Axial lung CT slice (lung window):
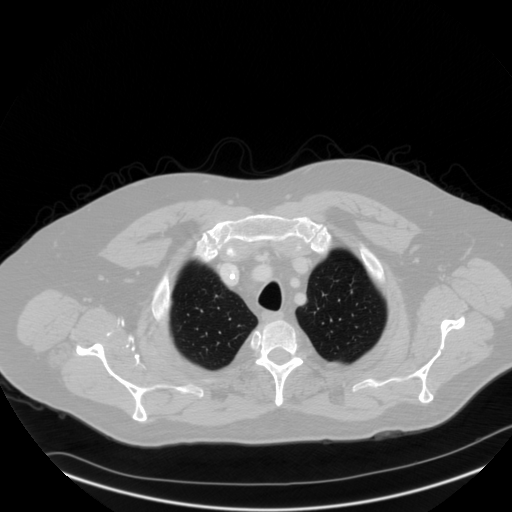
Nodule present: no